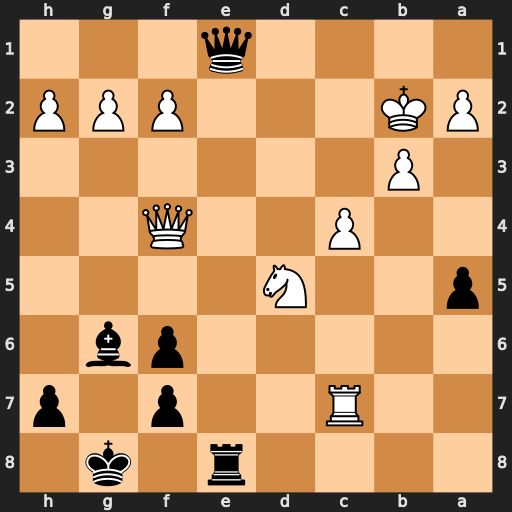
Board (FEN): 4r1k1/2R2p1p/5pb1/p2N4/2P2Q2/1P6/PK3PPP/4q3
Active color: b
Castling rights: -
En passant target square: -
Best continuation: Re2+ Ka3 Rxa2+ Kxa2 Qb1+ Ka3 Qa1#